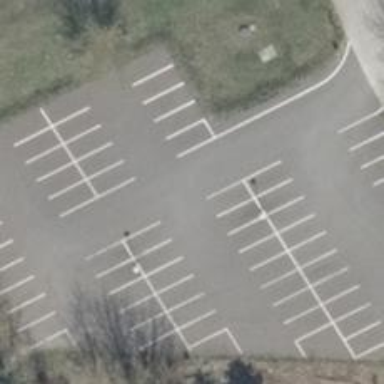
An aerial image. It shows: Parking aisle designated as service road.